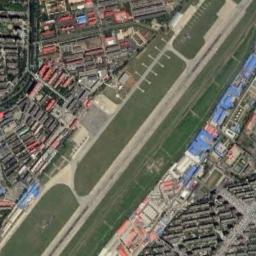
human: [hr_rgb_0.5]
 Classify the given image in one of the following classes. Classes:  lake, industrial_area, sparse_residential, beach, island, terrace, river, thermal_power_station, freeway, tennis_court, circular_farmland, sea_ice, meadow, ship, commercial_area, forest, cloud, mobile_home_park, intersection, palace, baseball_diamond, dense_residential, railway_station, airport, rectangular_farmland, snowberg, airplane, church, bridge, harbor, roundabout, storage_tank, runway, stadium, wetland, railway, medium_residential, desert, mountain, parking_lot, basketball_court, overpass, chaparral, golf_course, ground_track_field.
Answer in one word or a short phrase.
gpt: airport